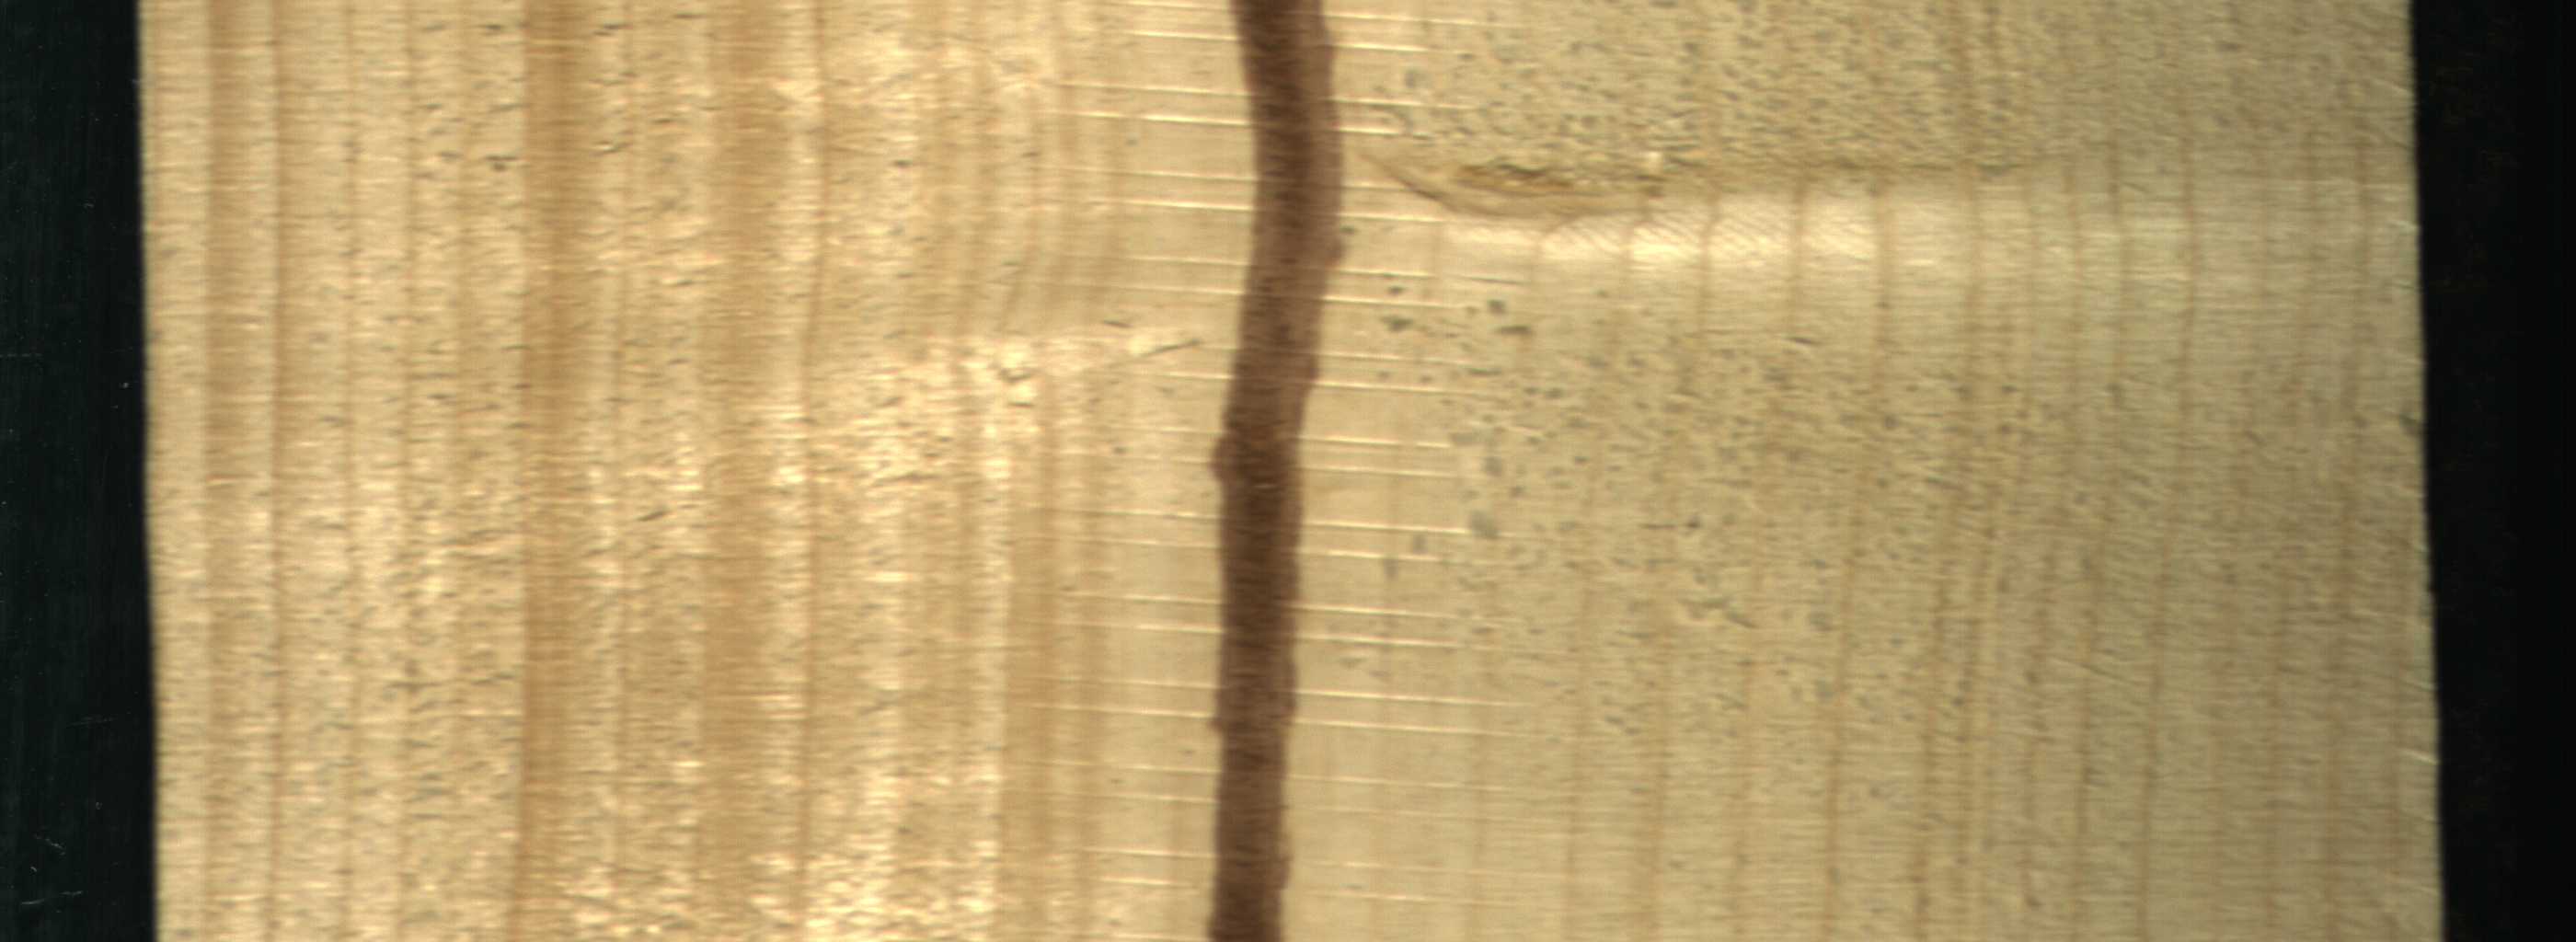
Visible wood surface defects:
Marrow
Live_Knot